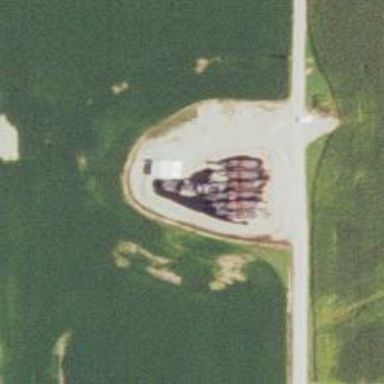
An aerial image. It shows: Storage tank that is man-made.